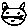
Label: cat